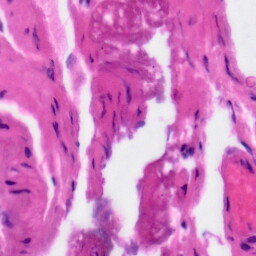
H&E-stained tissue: Tonsil